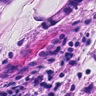
Metastatic tissue present: yes